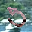
Label: 5